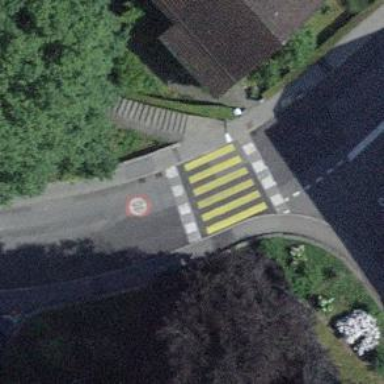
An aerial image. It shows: Kerb barrier.